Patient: sex F, age 71
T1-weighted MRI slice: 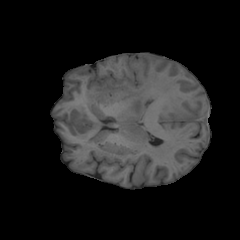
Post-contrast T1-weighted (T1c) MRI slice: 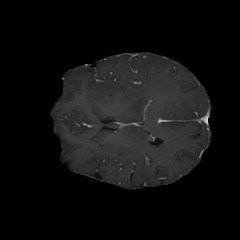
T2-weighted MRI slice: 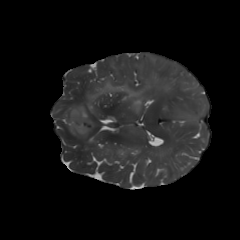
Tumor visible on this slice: yes
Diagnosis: Glioblastoma, IDH-wildtype
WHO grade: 4